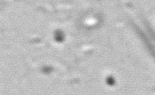
Label: Phaeocystis_debris